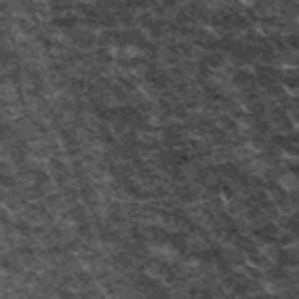
Label: frost